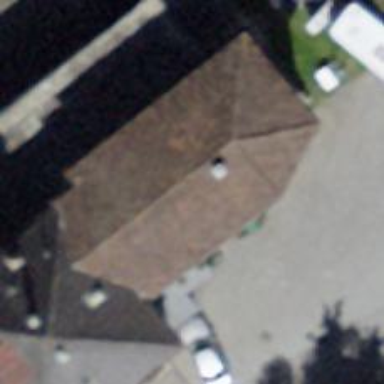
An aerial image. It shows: Hotel with gabled roof.